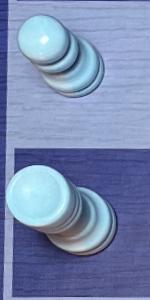
Label: Rook_White